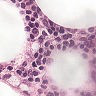
Metastatic tissue present: no